Question: I want to make an Android App, with a real map and a overlay for the map, where sprites are drawn (can be dots or small images).
This is a rather hard question, so I have made a sketch of a map of a small city, where only roads and streets can be seen. That might look something like this on the device:

Imagine the red dots to be bots, and they want to get to the yellow dot, assuming they know the position.
What Android Map API should I use to be able to:
1. Draw custom sprites on a given location on the map (geo-coordinates rather than screen coordinates).
2. Generate valid paths from the streets and roads on the map, which the dots can move on (black lines).
3. Use pathfinding to calculate the shortest routes, e.g. from red dot to yellow dot.
4. Must be able to draw more than 10 sprites on the map.
If no map API exists that does not meet these requirements, what are some other solutions?
I'm really excited about this project, but I'm having a lot of trouble getting started with it, so any help or guidance will be much appreciated.
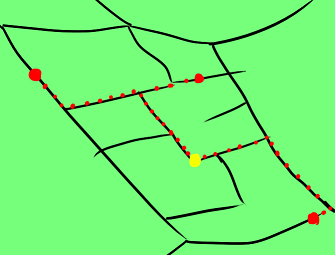
Answer: 1. Google Maps Android API v2 and Marker class.
2. All valid paths? You probably should not need it if you use Android API v2 with real map drawn for you, but you can also try to use Google Directions API.
3. Google Directions API.
4. No API exist that can handle more than 10 objects. You probably need something from NASA.
Have fun coding.